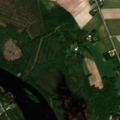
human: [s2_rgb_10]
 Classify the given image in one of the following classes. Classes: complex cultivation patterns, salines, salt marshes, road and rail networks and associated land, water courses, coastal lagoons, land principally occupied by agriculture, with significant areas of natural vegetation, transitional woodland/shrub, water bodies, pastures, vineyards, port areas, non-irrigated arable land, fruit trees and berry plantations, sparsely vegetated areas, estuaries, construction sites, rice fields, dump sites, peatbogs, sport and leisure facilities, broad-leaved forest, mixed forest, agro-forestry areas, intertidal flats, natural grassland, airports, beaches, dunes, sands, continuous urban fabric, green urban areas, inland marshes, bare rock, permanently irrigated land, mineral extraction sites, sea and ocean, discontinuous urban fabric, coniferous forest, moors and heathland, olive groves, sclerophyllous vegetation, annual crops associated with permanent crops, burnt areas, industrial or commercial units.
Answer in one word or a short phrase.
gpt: non-irrigated arable land, broad-leaved forest, coniferous forest, mixed forest, transitional woodland/shrub, peatbogs, water courses